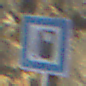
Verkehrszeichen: Tankstelle
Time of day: MorningAfternoon
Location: Outdoor (RoadRail)
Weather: PartlyCloudy
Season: NotSpecified
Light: Natural